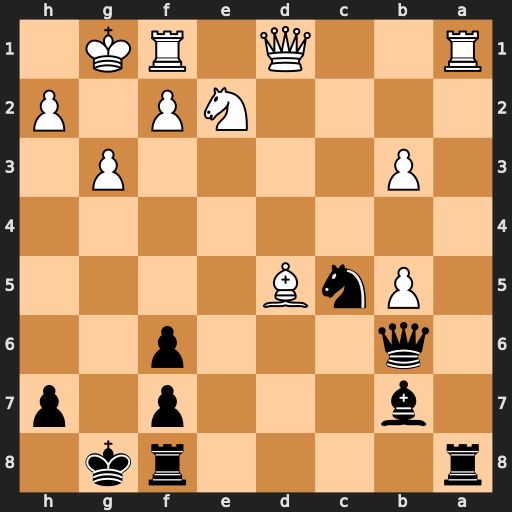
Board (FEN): r4rk1/1b3p1p/1q3p2/1PnB4/8/1P4P1/4NP1P/R2Q1RK1
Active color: b
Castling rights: -
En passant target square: -
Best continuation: Rxa1 Qxa1 Bxd5